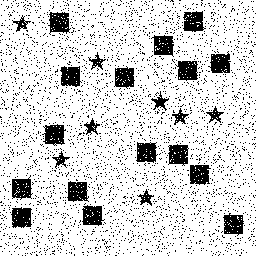
Squares: 16
Triangles: 0
Stars: 8
Total shapes: 24